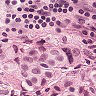
Metastatic tissue present: yes